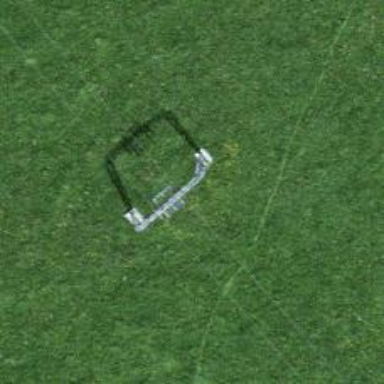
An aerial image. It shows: Pylon used for aerialway.